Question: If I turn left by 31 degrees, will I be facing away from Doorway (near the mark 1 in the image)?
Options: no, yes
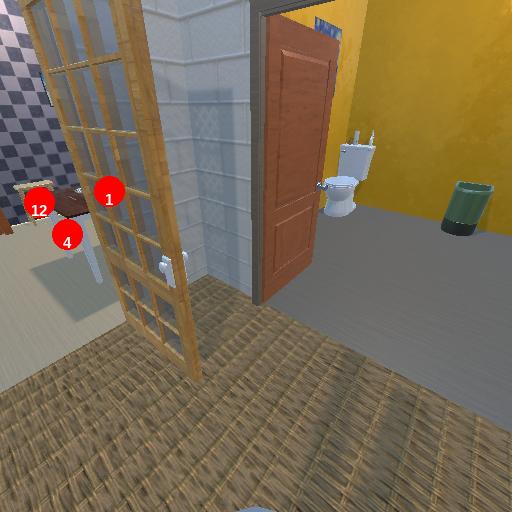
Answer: no